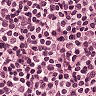
Metastatic tissue present: no